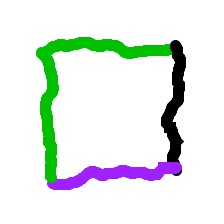
Shape: square